Question: I want the user to enter a string, double and a long, but the thing is after the first time, the string is kind of being ignored and left empty and prompting for the double directly.
here's my code:
'''
#include <iostream>
#include <string>
using namespace std;
int main () {
string name;
double price;
long serial;
cout << "Enter the dvd's name: "; getline(cin, name);
cout << "Enter the dvd's price (in $): "; cin >> price;
cout << "Enter the dvd's serial number: "; cin >> serial;
cout << endl;
cout << "Enter the dvd's name: "; getline(cin, name);
cout << "Enter the dvd's price (in $): "; cin >> price;
cout << "Enter the dvd's serial number: "; cin >> serial;
return 0;
}
'''

as you can see the first time, i can enter a string the second time just sends me directly to the double, and even if i ignored the missing string, and put a double and then a long, it will print name as empty string.
What is wrong with my code?
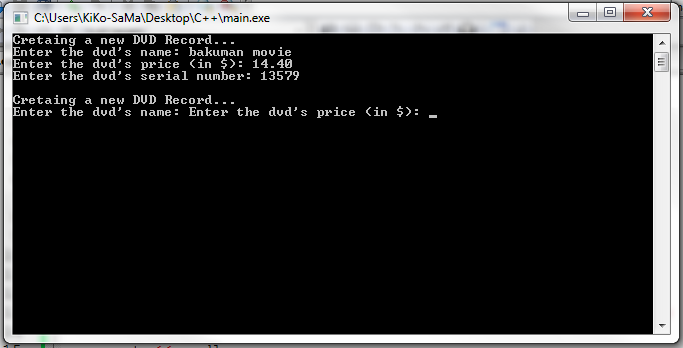
Answer: I generally use istringstream in such cases (as shown below). But a better solution would be to use cin.ignore
'''
#include <sstream>
int main () {
string name,line;
double price;
long serial;
cout << "Enter the dvd's name: "; getline(cin, line);
name = line;
cout << "Enter the dvd's price (in $): ";
getline(cin,line);
istringstream(line)>>price;
cout << "Enter the dvd's serial number: ";
getline(cin,line);
istringstream(line)>>serial;
cout << endl;
return 0;
'''
}